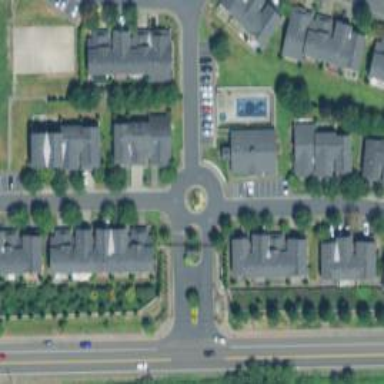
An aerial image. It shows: Residential road with sidewalk on the left.